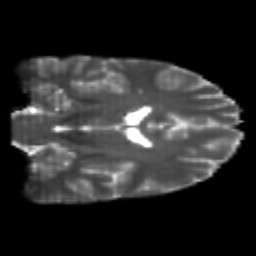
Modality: T2w
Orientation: coronal
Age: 25
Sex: female
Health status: healthy
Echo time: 0.074 s